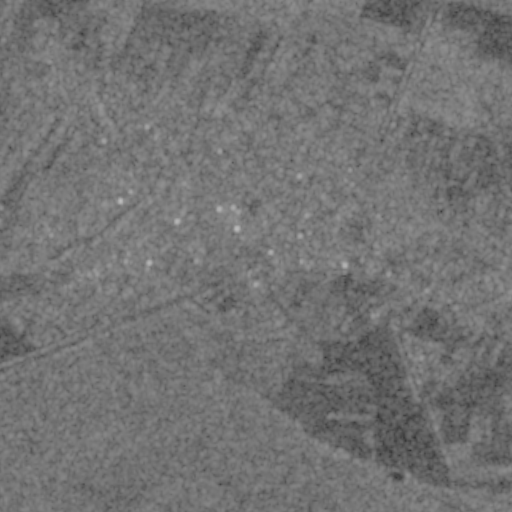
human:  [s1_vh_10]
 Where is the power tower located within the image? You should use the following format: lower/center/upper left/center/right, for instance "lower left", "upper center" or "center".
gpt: The power tower is located in the upper left of the image.
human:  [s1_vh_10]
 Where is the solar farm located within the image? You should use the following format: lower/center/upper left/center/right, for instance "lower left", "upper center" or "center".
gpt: The solar farm is located in the upper right of the image.
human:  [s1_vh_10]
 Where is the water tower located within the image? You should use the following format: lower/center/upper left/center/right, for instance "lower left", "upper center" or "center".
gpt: The water tower is located in the lower right of the image.
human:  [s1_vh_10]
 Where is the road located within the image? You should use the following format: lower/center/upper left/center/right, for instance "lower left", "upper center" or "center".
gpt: There is no road in the image.

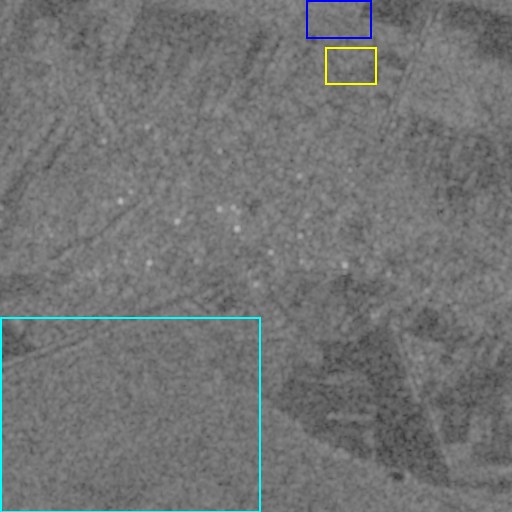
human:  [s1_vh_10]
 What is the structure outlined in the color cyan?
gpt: The structure outlined in cyan is a crop field.
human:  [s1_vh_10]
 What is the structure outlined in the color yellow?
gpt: The structure outlined in yellow is a park.
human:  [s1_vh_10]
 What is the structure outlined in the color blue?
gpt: The structure outlined in blue is a solar farm.
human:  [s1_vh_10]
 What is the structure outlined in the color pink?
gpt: There is no pink outline.